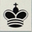
Piece: bK